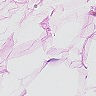
Metastatic tissue present: no